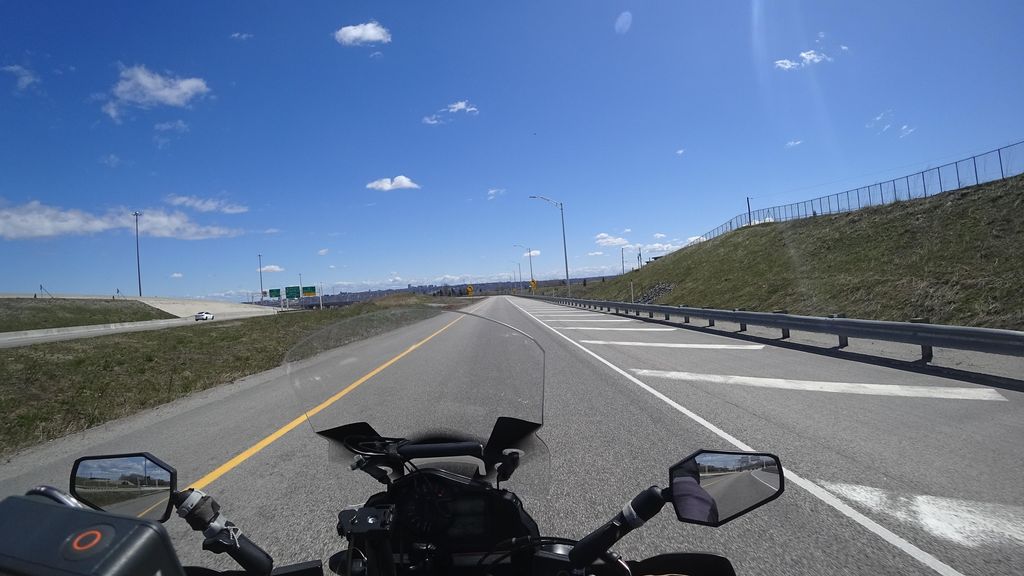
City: quebec_city